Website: walmart
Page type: account-selection
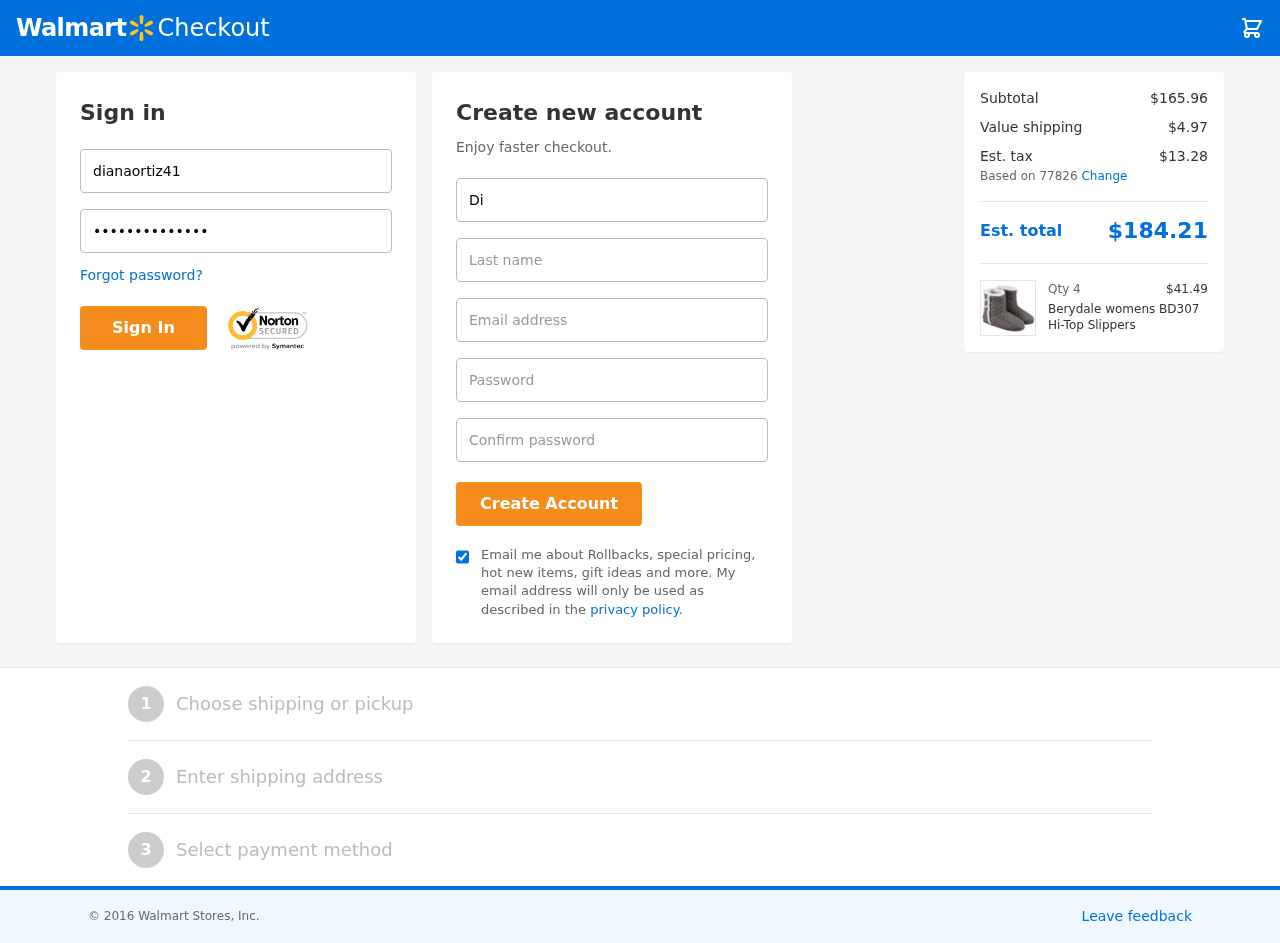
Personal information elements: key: PII_EMAIL
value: diana_ortiz@hotmail.com
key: PII_FIRSTNAME
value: Diana
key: PII_LASTNAME
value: Ortiz
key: PII_LOGIN_USERNAME
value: dianaortiz41
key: PII_POSTCODE
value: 77826
Product elements: key: PRODUCT1_NAME
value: Berydale womens BD307 Hi-Top Slippers
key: PRODUCT1_PRICE
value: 41.49
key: PRODUCT1_QUANTITY
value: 4
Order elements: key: ORDER_SUBTOTAL
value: $165.96
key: ORDER_SHIPPING_COST
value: $4.97
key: ORDER_TAX
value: $13.28
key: ORDER_TOTAL
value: $184.21